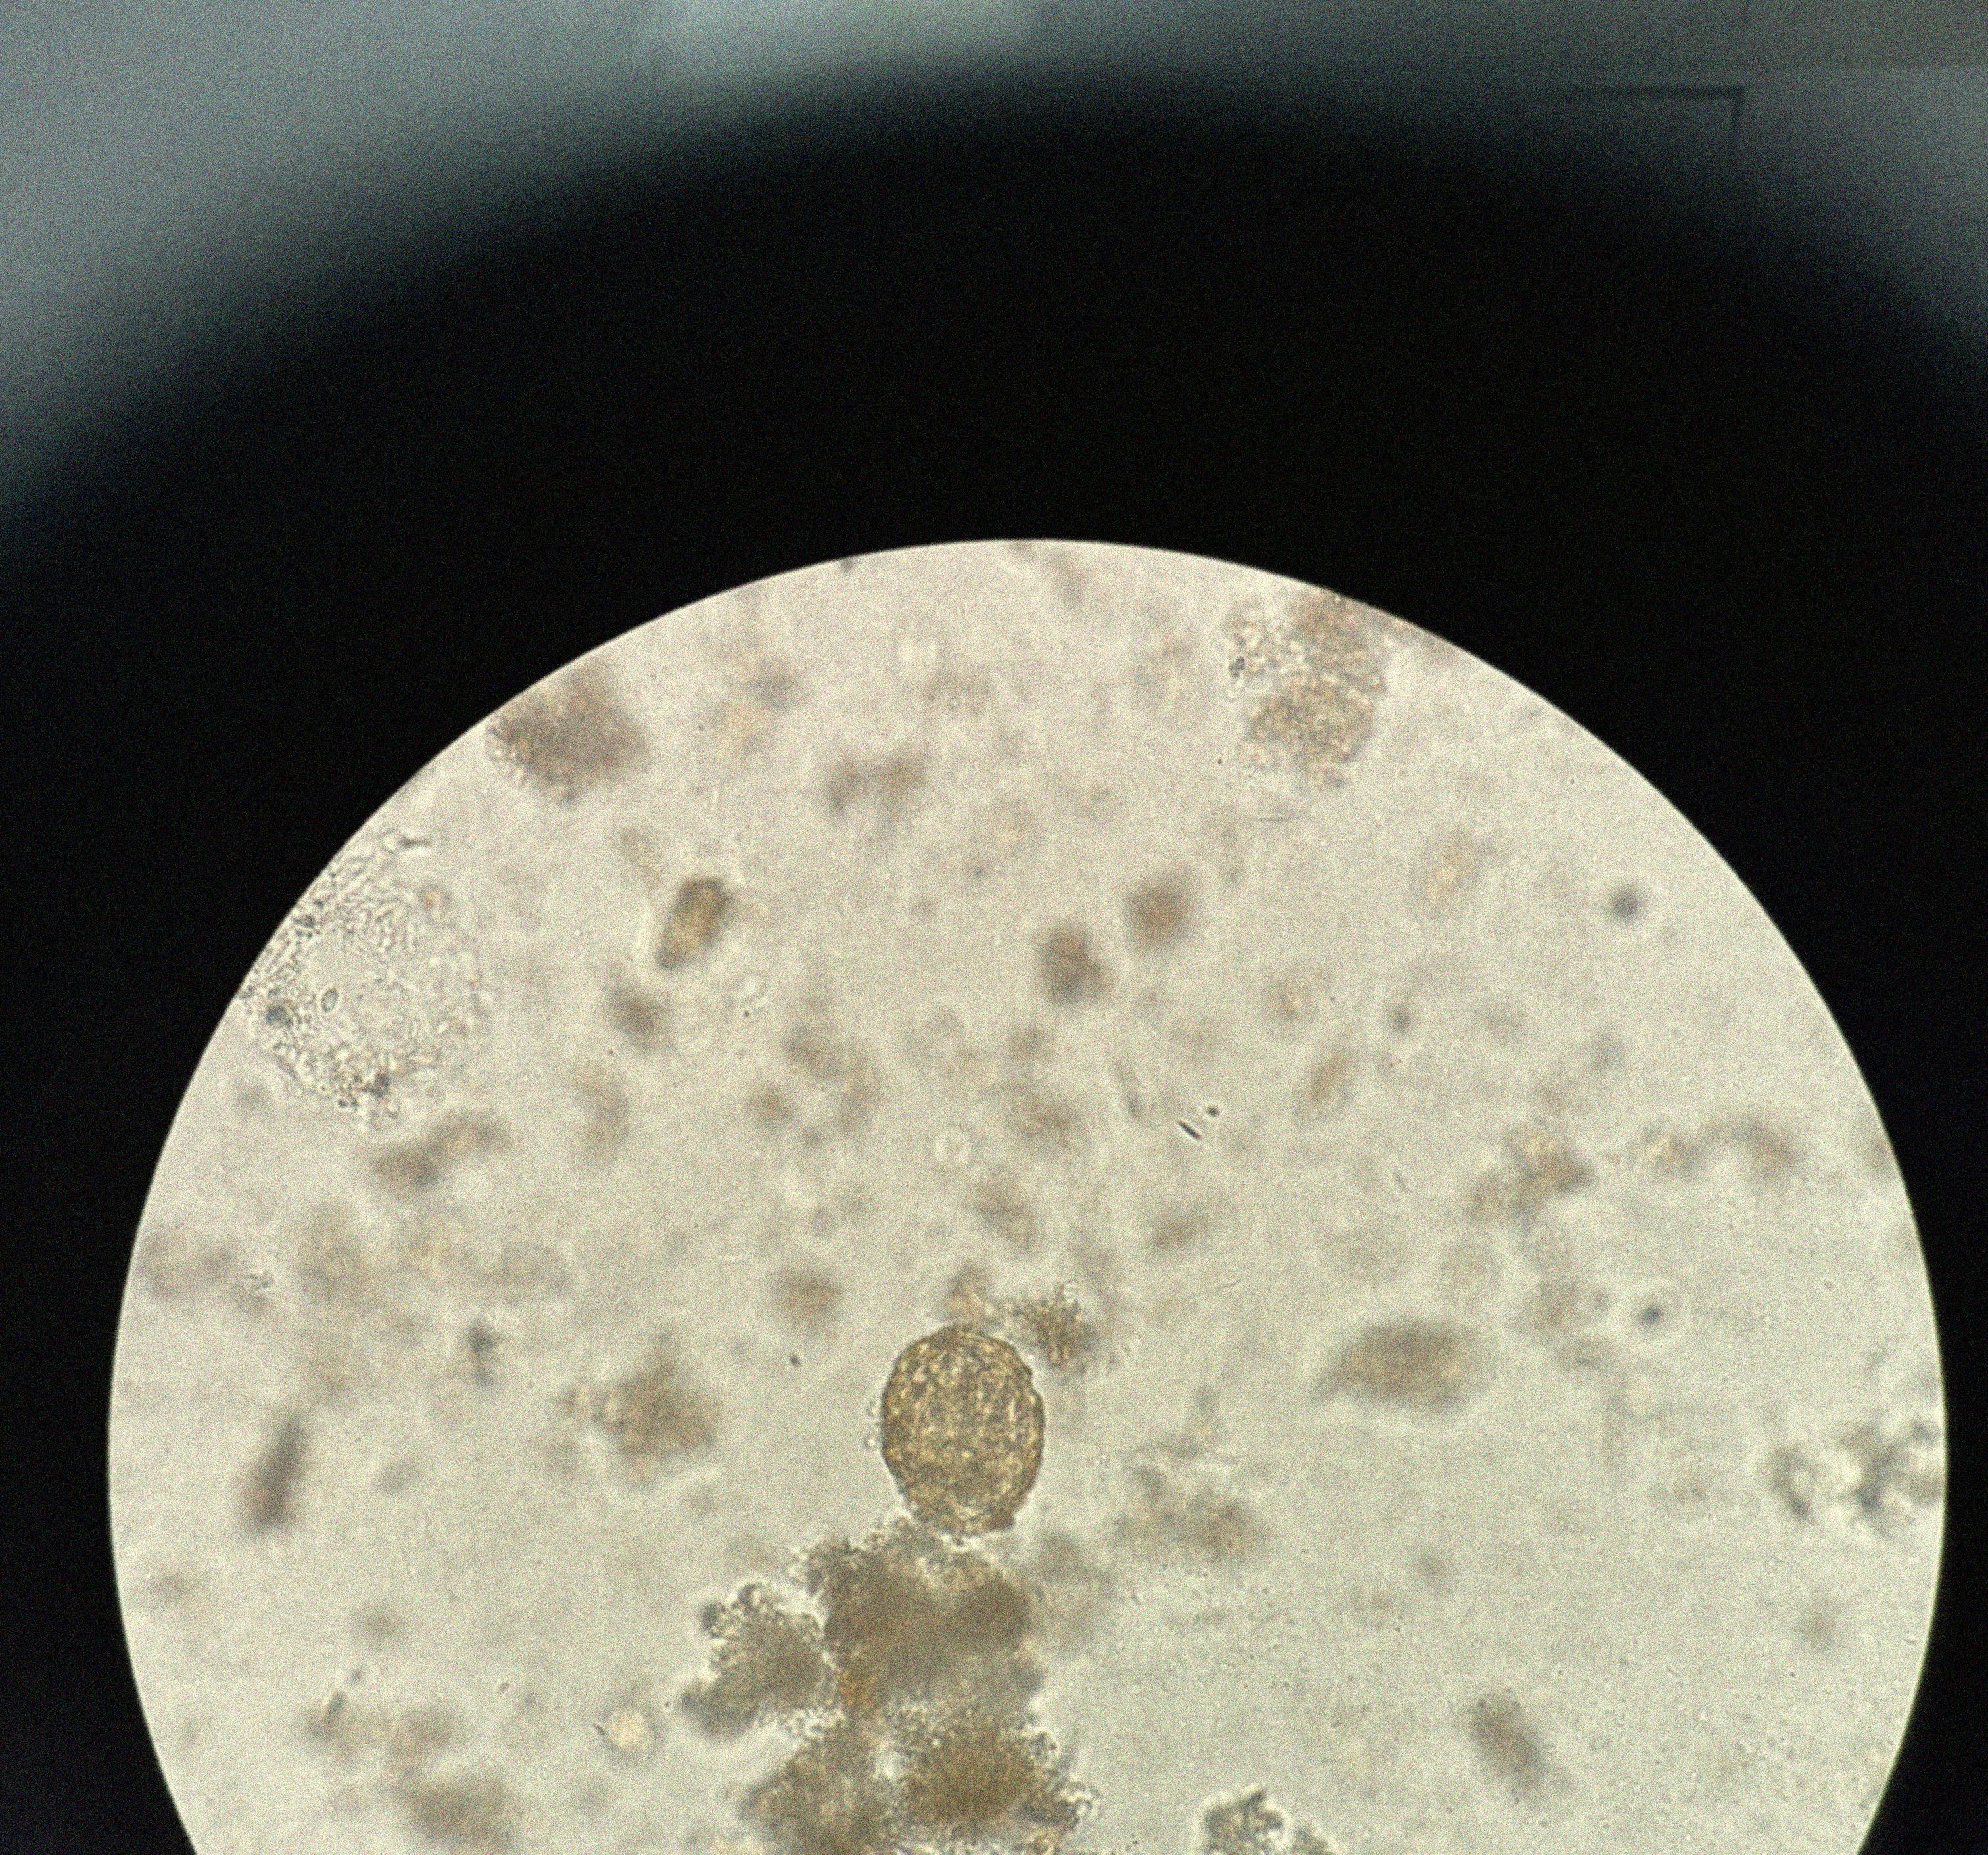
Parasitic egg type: Ascaris lumbricoides